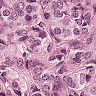
Metastatic tissue present: yes